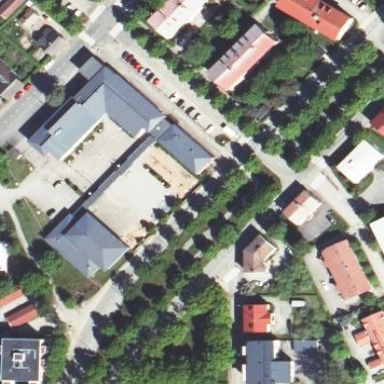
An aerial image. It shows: School.